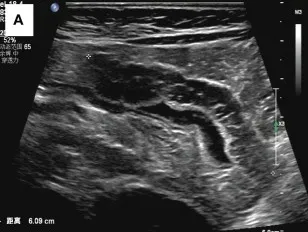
(A) Abdominal color ultrasonography shows stiff morphology of small intestine with slightly obstructed passage of contents, suggesting segmental venous malformation.
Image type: radiology (ultrasound)